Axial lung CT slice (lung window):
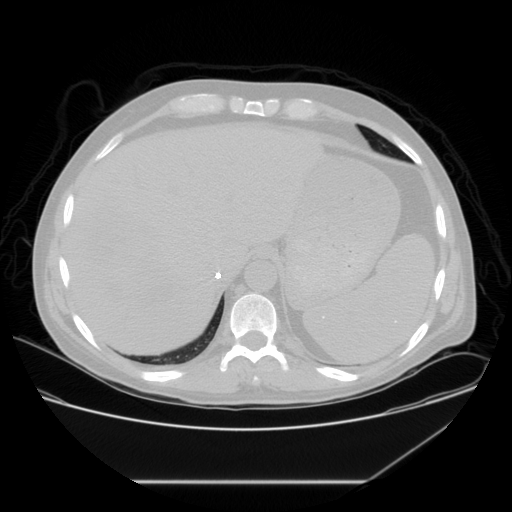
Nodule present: no